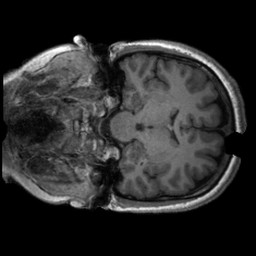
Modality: T1w
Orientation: coronal
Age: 19
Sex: female
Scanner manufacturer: siemens
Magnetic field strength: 3 T
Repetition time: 2.3 s
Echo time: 0.00232 s